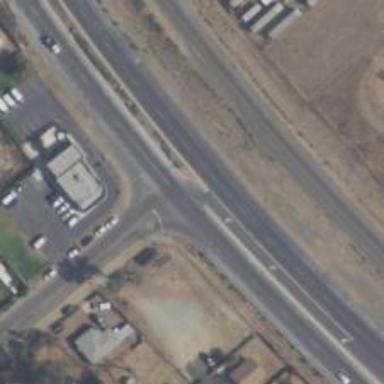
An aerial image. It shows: Primary link highway.